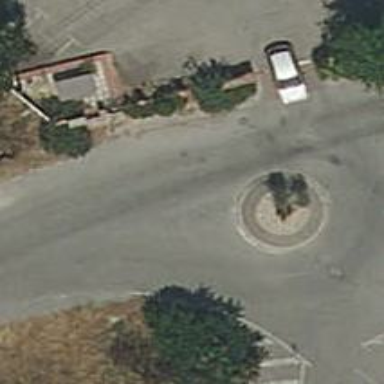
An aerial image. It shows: Unclassified road leading to roundabout junction.